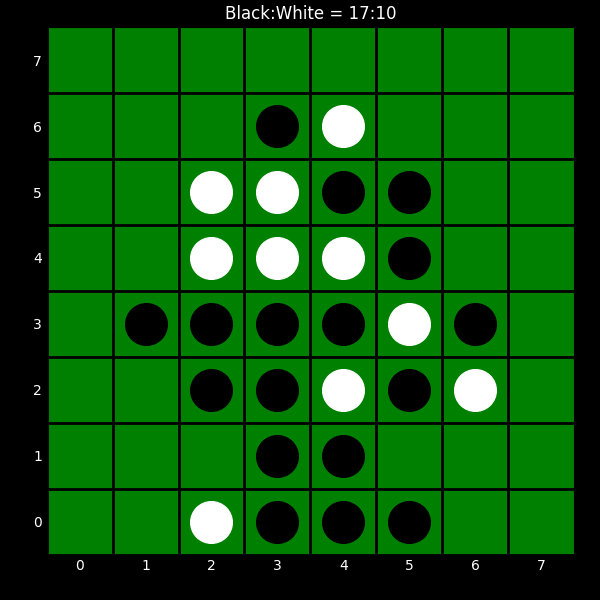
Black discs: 17
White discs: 10